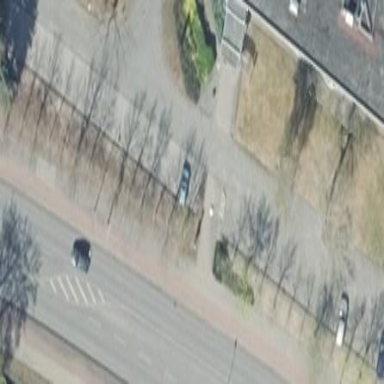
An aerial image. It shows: Parking area with surface.